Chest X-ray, PA view. Patient: 61 years old, sex M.
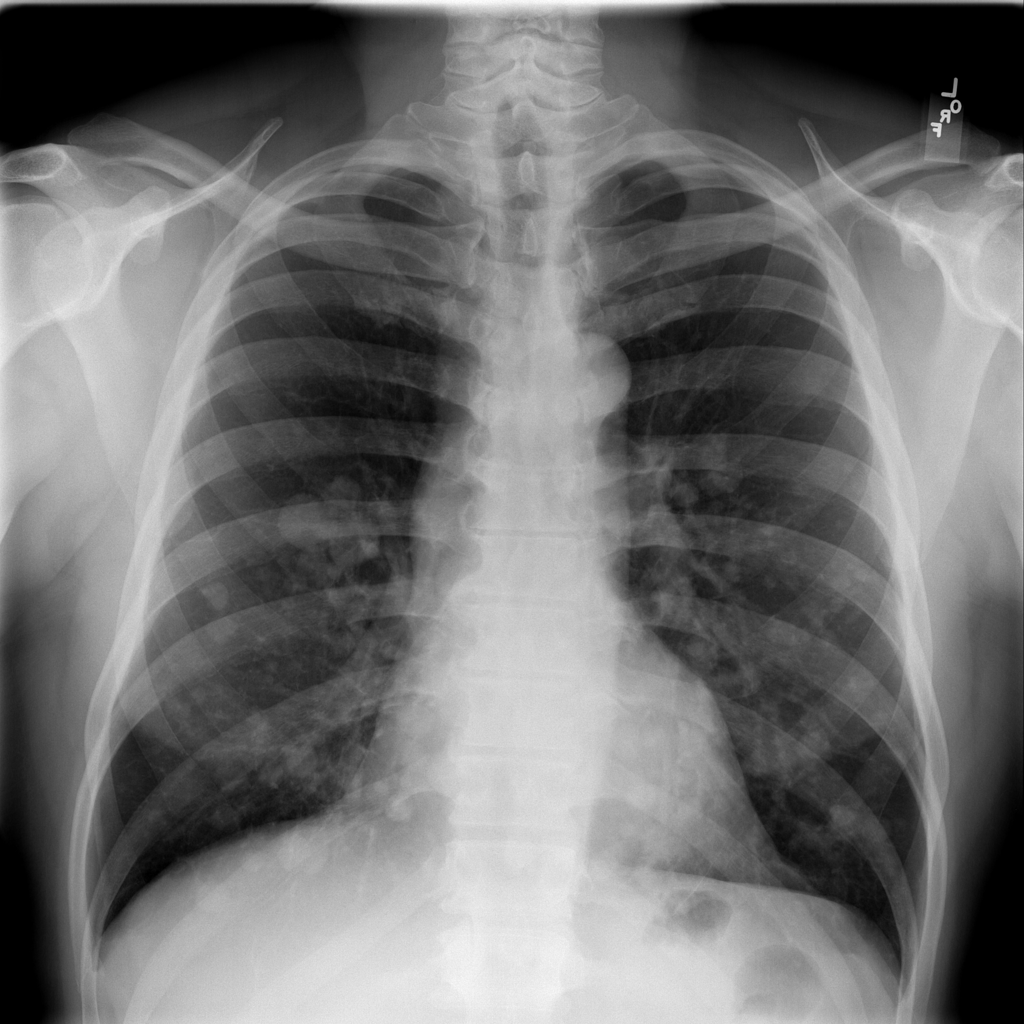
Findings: Nodule